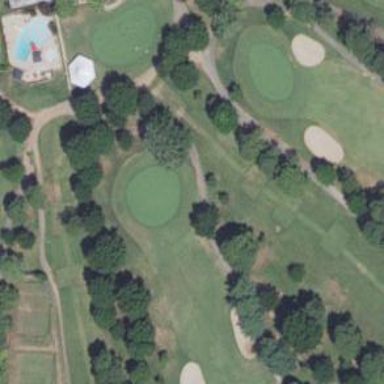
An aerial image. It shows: Golf tee on grassy land.